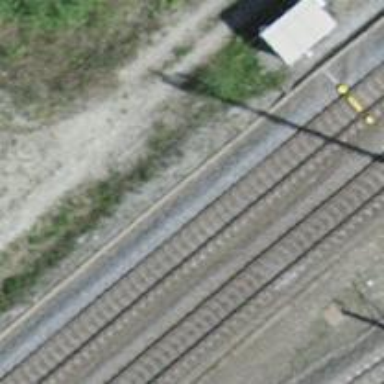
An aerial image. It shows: Single-track electrified railway with contact line.